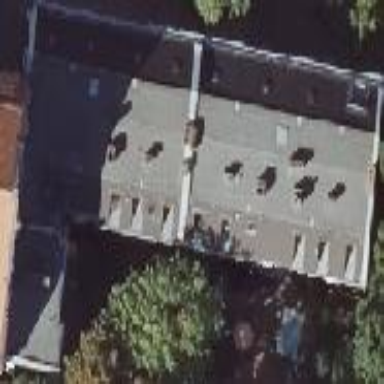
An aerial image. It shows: Unique apartment building with double saltbox roof shape.